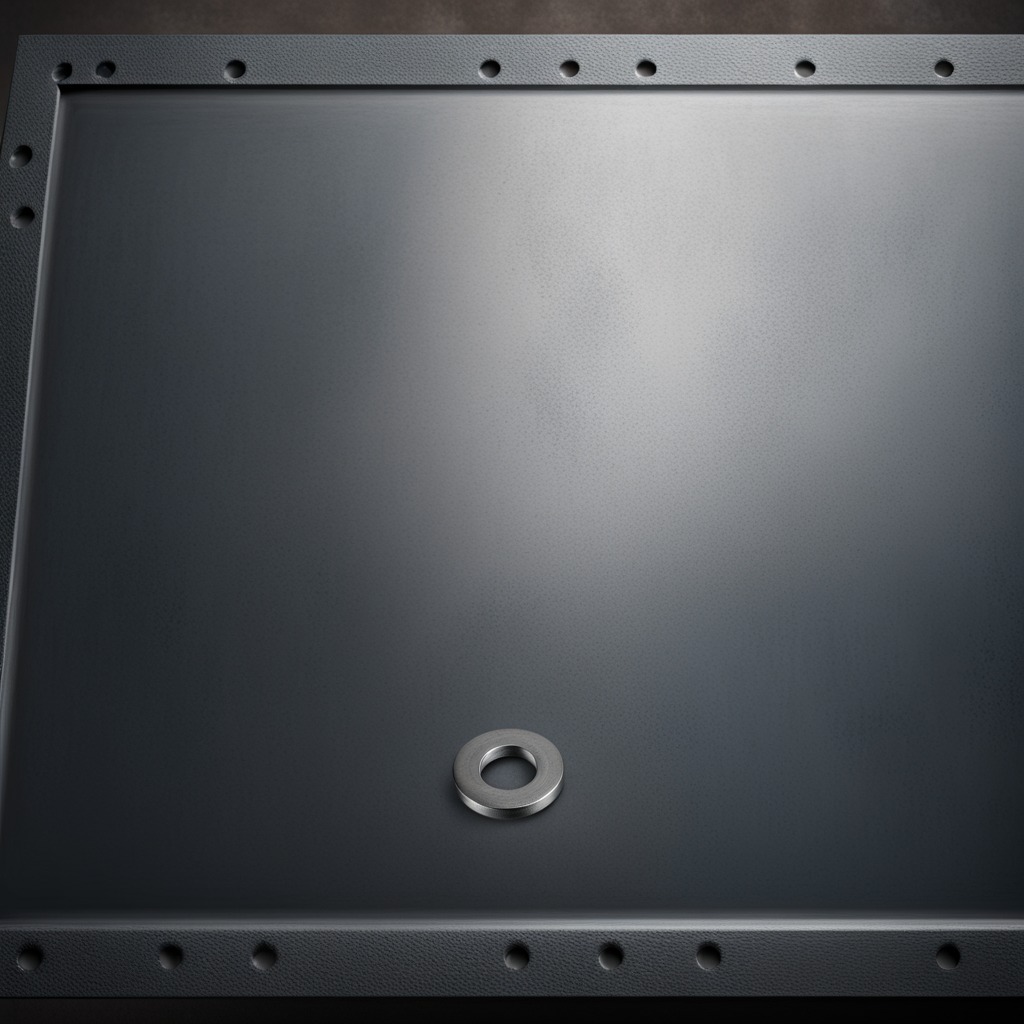
A flat metal washer is lying on the cold steel table in a mining workshop.